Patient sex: F
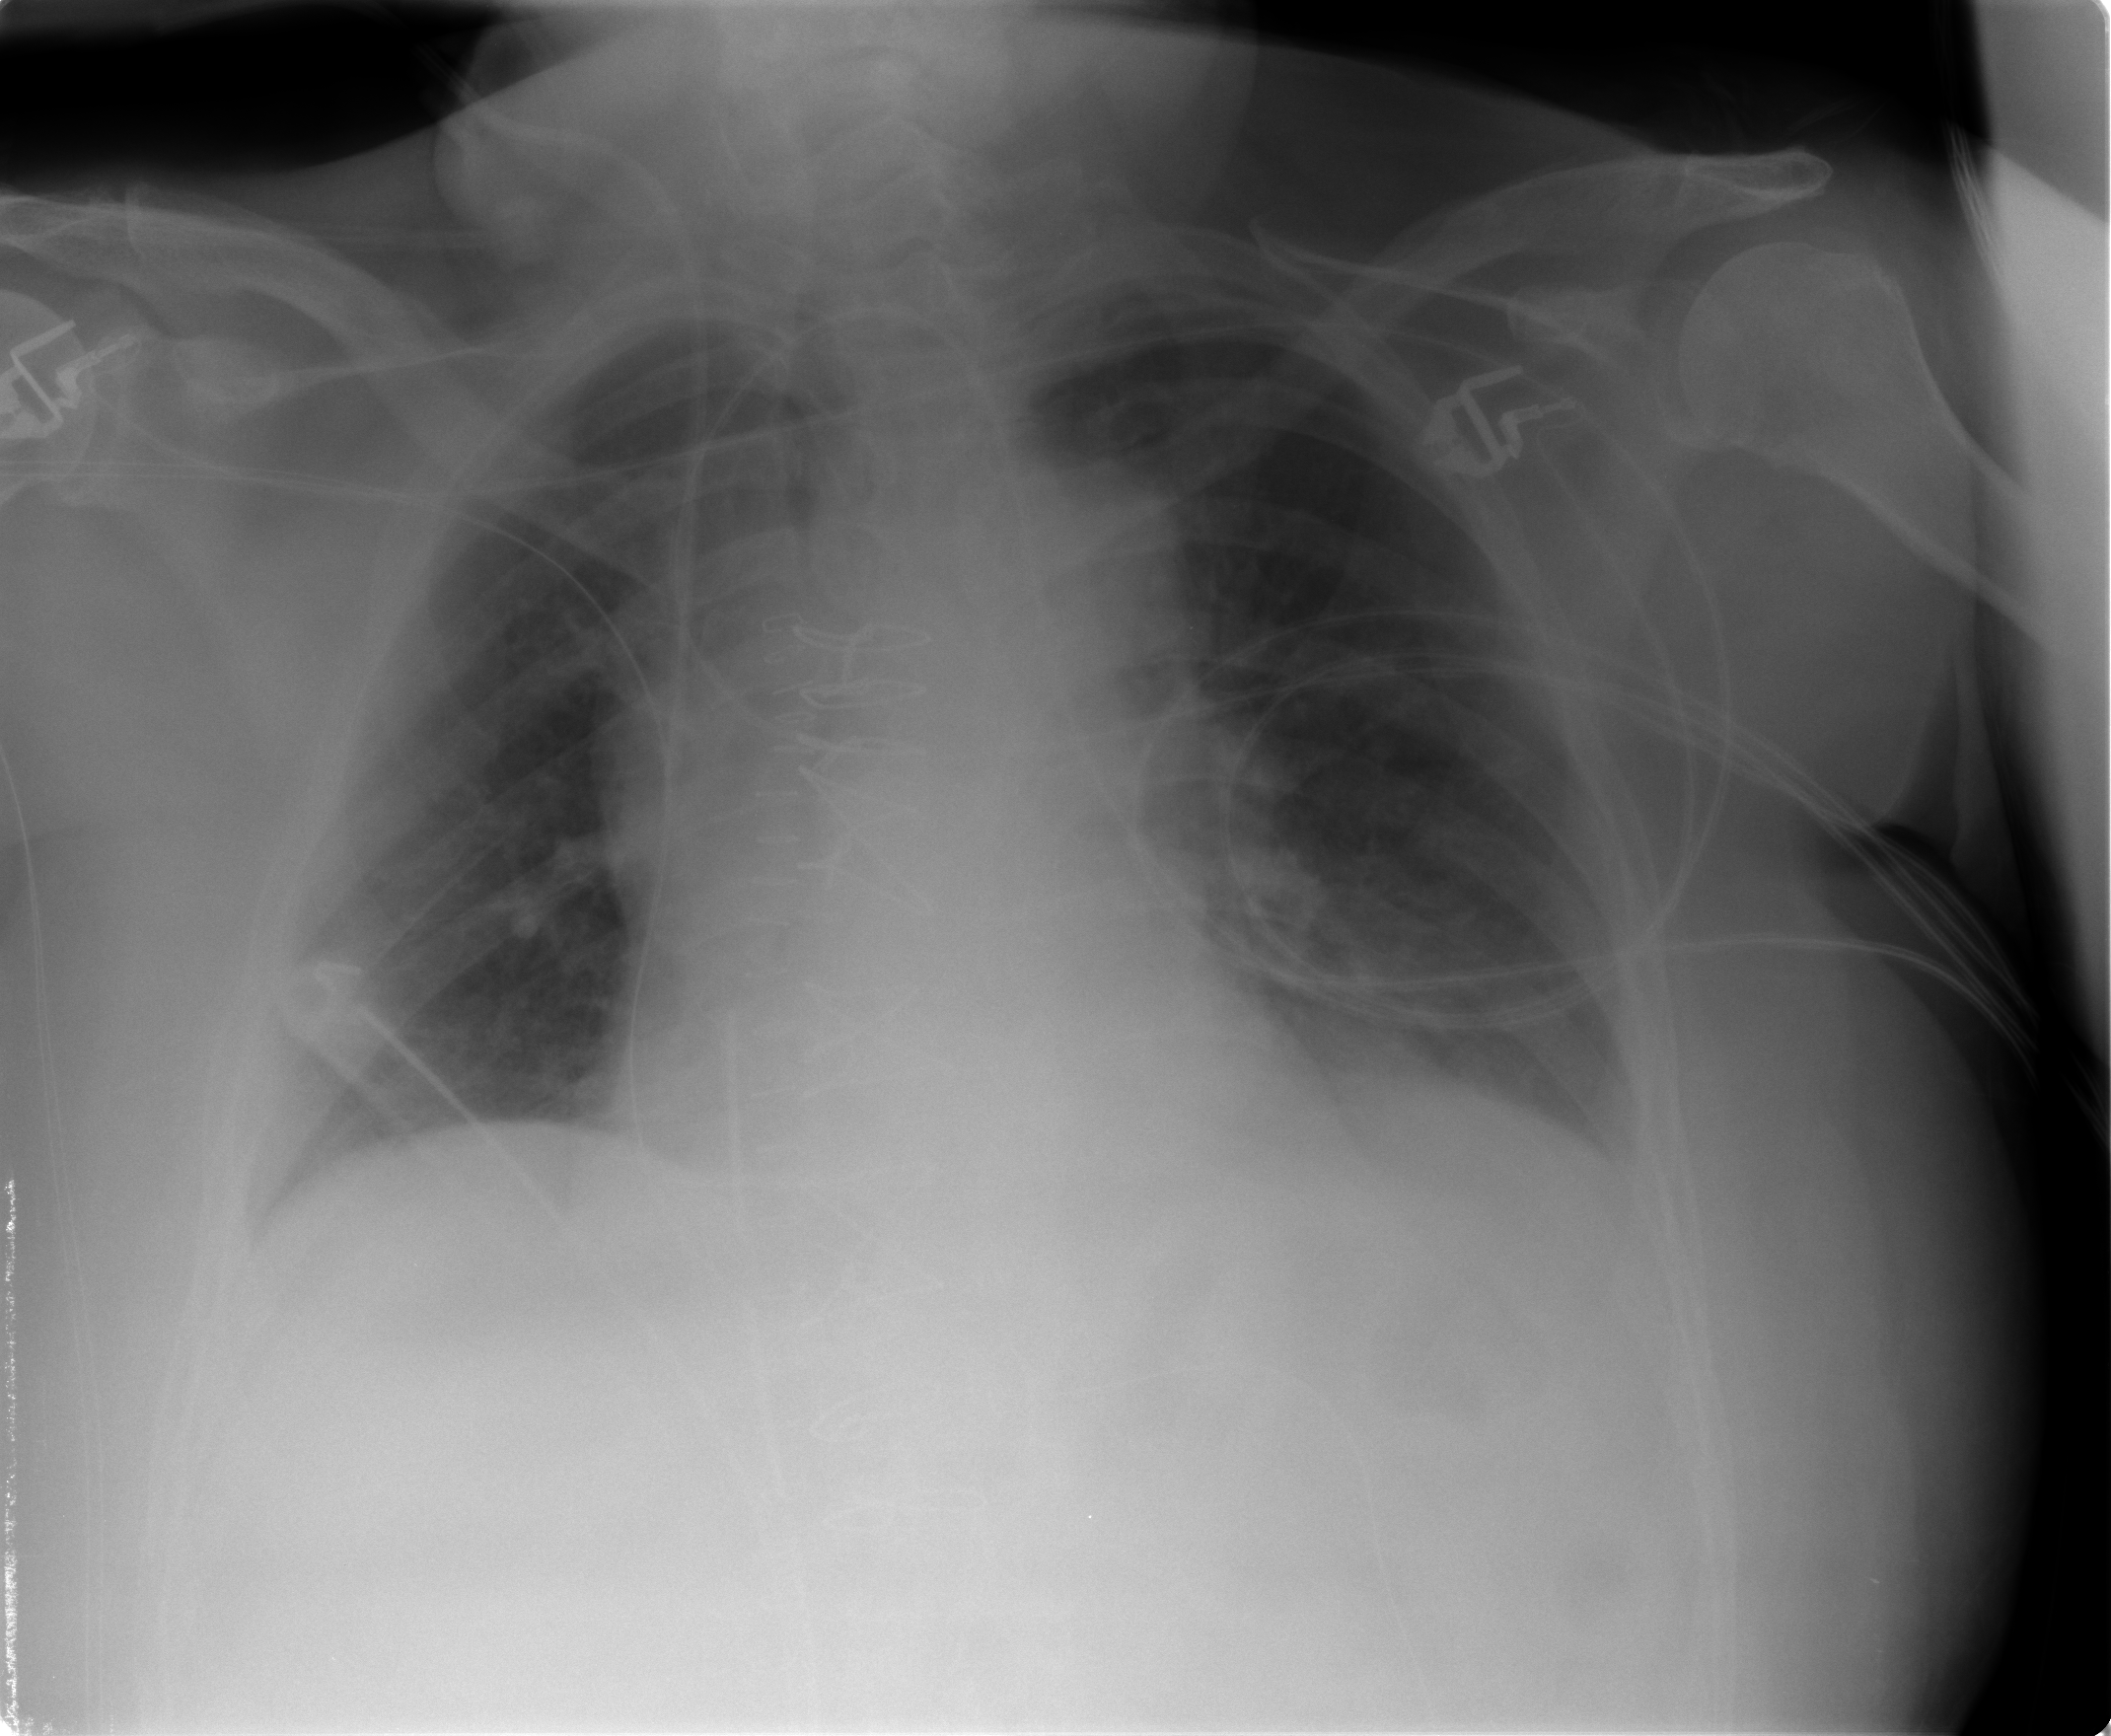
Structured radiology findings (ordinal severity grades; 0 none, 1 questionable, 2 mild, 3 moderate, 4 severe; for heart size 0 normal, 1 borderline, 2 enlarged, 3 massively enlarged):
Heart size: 1
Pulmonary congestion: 1
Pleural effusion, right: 0
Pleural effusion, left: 2
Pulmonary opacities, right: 0
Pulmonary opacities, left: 0
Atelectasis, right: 1
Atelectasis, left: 2